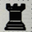
Piece: bR